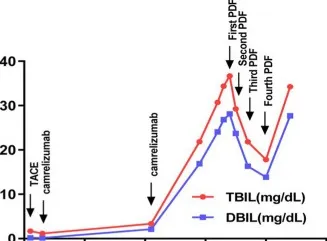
Changes of various indicators after hospitalization. Trend of clinical indicators.
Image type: pathology (immunostaining)